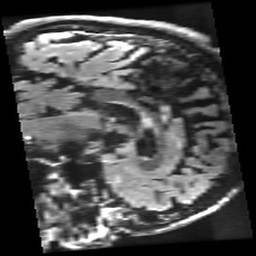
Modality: FLAIR
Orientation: sagittal
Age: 67
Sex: male
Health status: healthy
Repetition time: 12 s
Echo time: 0.09782 s